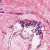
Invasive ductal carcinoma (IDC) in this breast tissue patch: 1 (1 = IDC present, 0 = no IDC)